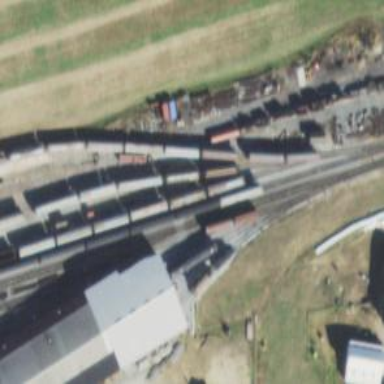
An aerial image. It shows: Preserved railway yard with rails.